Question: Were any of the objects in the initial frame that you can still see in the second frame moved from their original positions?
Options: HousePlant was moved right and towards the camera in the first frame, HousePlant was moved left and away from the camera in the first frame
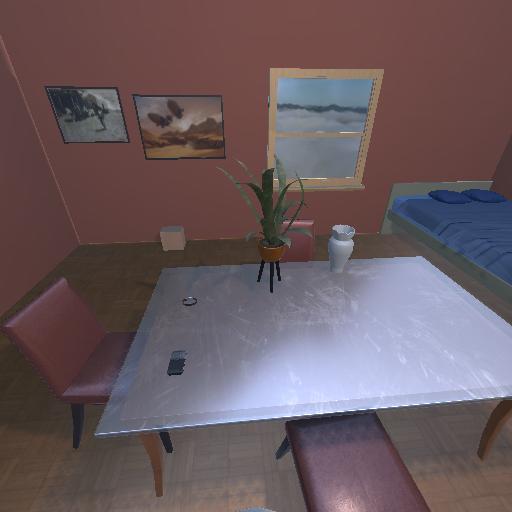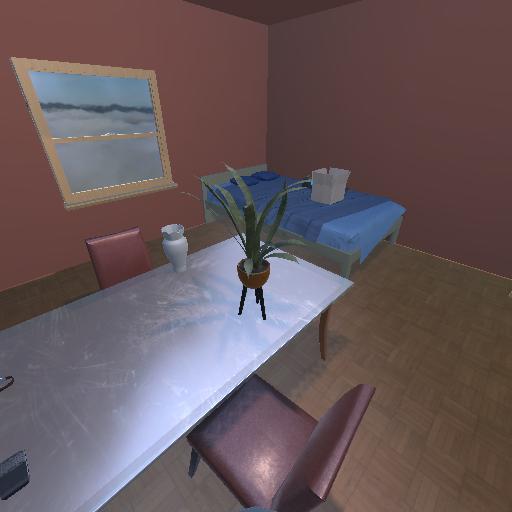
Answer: HousePlant was moved right and towards the camera in the first frame